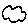
Label: cloud